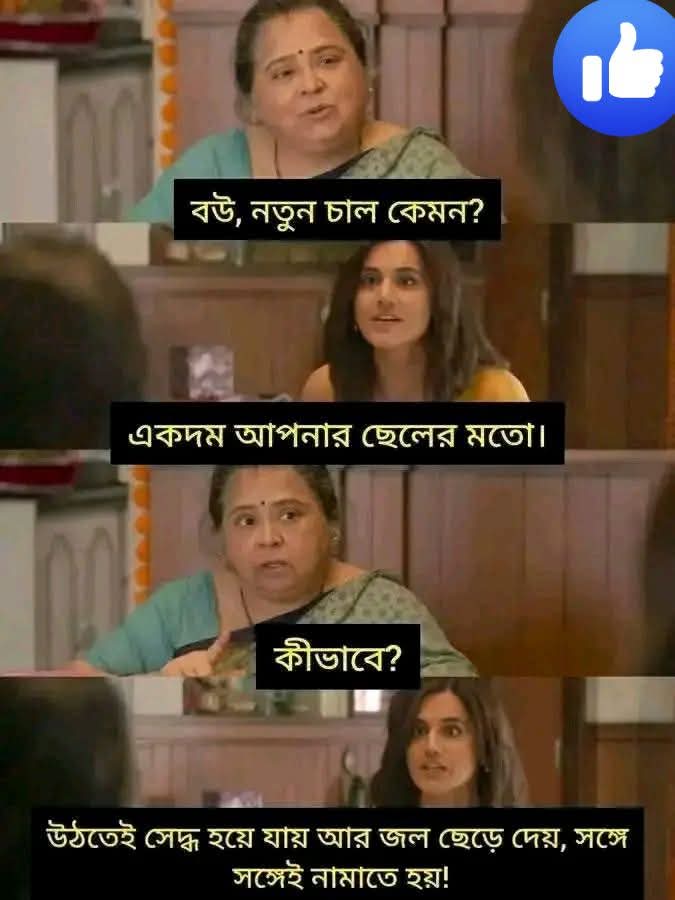
Text: বউ, নতুন চাল কেমন? একদম আপনার ছেলের মতো। কীভাবে? উঠতেই সেদ্ধ হয়ে যায় আর জল ছেড়ে দেয়, সঙ্গে সঙ্গেই নামাতে হয়!
Label: Hate
Hate category: Personal Offence
Targeted group: Individual